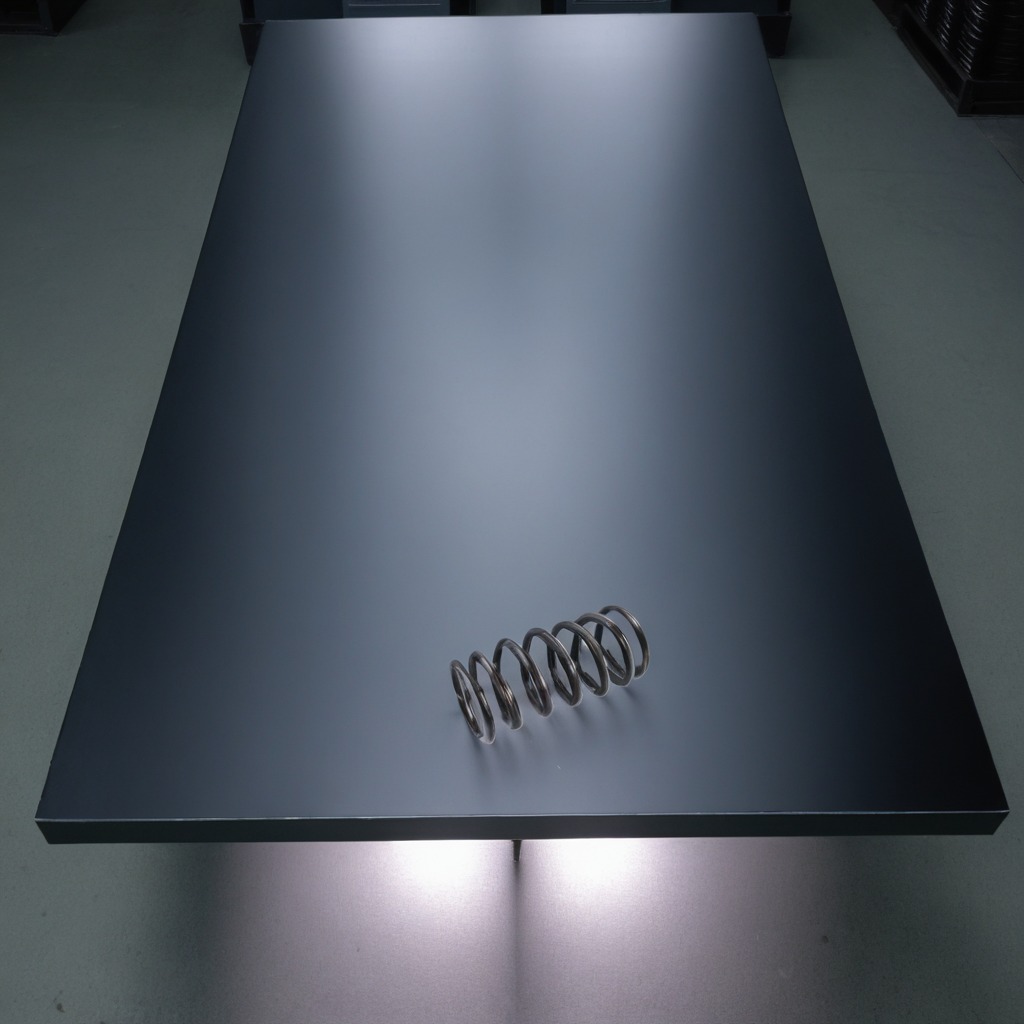
A coiled metal spring is lying on the tabletop.